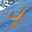
Label: 4